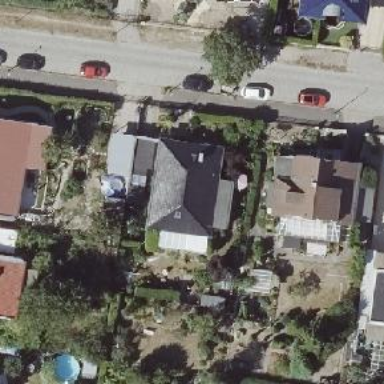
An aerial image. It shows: Detached building with hipped roof shape.